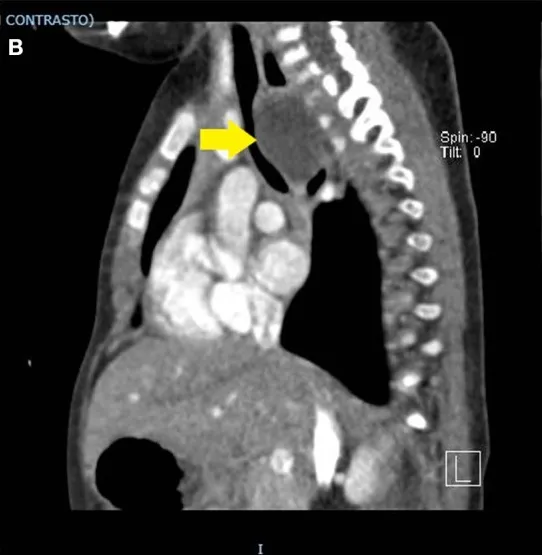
(A,B) Contrast-enhanced chest CT scan. A thin-walled round mass (antero-posterior to lateral diameter, size 30 x 25 x 40 mm) can be seen at the level of the first five dorsal vertebral somas (from D1 to D5). The mass (yellow arrow) occupies the upper and middle mediastinum, displacing the esophagus posteriorly and the trachea anteriorly. In dynamic acquisitions a marked reduction in the size of the trachea to the middle third is documented. The epiaortic vessels appear to be slightly displaced anteriorly without reduction in size.
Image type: radiology (ct)